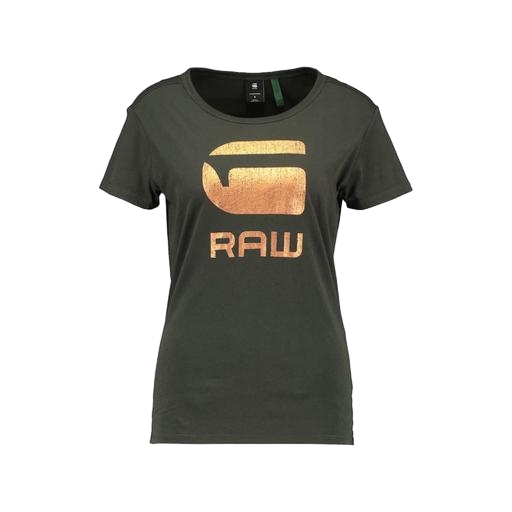
slim crew tee, women's tee, regular t-shirt, white background